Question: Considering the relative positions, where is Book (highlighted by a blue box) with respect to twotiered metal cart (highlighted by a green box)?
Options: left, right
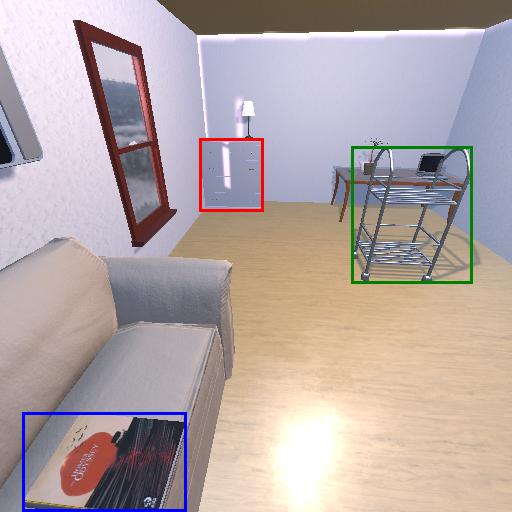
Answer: left